Question: I need to embed different types of Inputs in a matrix. It works fine for textInput() and numericInput(), but I can't find a way for selectInput(), sliderInput() and radioButton().
I can specify the textInput and the numericInput in HTML, using something like
'''
paste0("<input id='num", 1:2, "' class='shiny-bound-input' type='text' value=''>")
'''
However I did not find the right way to specify the other types of inputs in HTML. For the sliders for example, I've tried
'''
paste0("<input id='Sl_", 1:2, "' class='jslider shiny-bound-input' type = 'range' value='20' min='0' max='100'>")
'''
but the result is not a shiny-type slider.
So I tried to use the Shiny commands:
'''
lapply(1:2, function(i) sliderInput(inputId = paste0("sl", i), label = "", min = 0, max =100, value = 50)).
'''
The Error that I get is: cannot coerce class ""shiny.tag"" to a data.frame. So I deduct that I should specify them in HTML -> does somebody know how to do this ?
Here is the code (and you can see the picture here below):
'''
ui = pageWithSidebar(
headerPanel("TEST"),
sidebarPanel(
helpText('Some types of input can be included in a matrix and some do not')
),
mainPanel(
uiOutput('matrix_text'),
uiOutput('matrix_num'),
uiOutput('matrix_slider'),
uiOutput('matrix_select'),
uiOutput('matrix_radioButtons')
)
)
server = function(input,output){
output$matrix_text <- renderTable({
matrix_input <- paste0("<input id='num", 1:2, "' class='shiny-bound-input' type='text' value=''>")
matrix <- data.frame(matrix_input)
row.names(matrix) <- c("r 1","r 2")
colnames(matrix) <- c('C 1')
matrix
},sanitize.text.function = function(x) x)
output$matrix_num <- renderTable({
matrix_input <- paste0("<input id='num", 1:2, "' class='shiny-bound-input' type='number' value=''>")
matrix <- data.frame(matrix_input)
row.names(matrix) <- c("r 1","r 2")
colnames(matrix) <- c('C 1')
matrix
},sanitize.text.function = function(x) x)
output$matrix_slider <- renderTable({
matrix_input <- lapply(1:2, function(i) sliderInput(inputId = paste0("sl", i), label = "", min = 0, max =100, value = 50))
matrix <- data.frame(matrix_input)
},sanitize.text.function = function(x) x)
output$matrix_select <- renderTable({
matrix_input <- lapply(1:2, function(i) selectInput(inputId = paste0("select", i), label = "", choices = c("Cylinders" = "cyl","Transmission" = "am")))
matrix <- data.frame(matrix_input)
},sanitize.text.function = function(x) x)
output$matrix_radioButtons <- renderTable({
matrix_input <- lapply(1:2, function(i) radioButtons(inputId = paste0("radio", i), label = "",choices= c("Cylinders" = "cyl","Transmission" = "am"), selected = NULL))
matrix <- data.frame(matrix_input)
},sanitize.text.function = function(x) x)
}
runApp(list(ui = ui, server = server))
'''
Any advice/suggestion would be highly appreciated and thanks in advance
Cheers

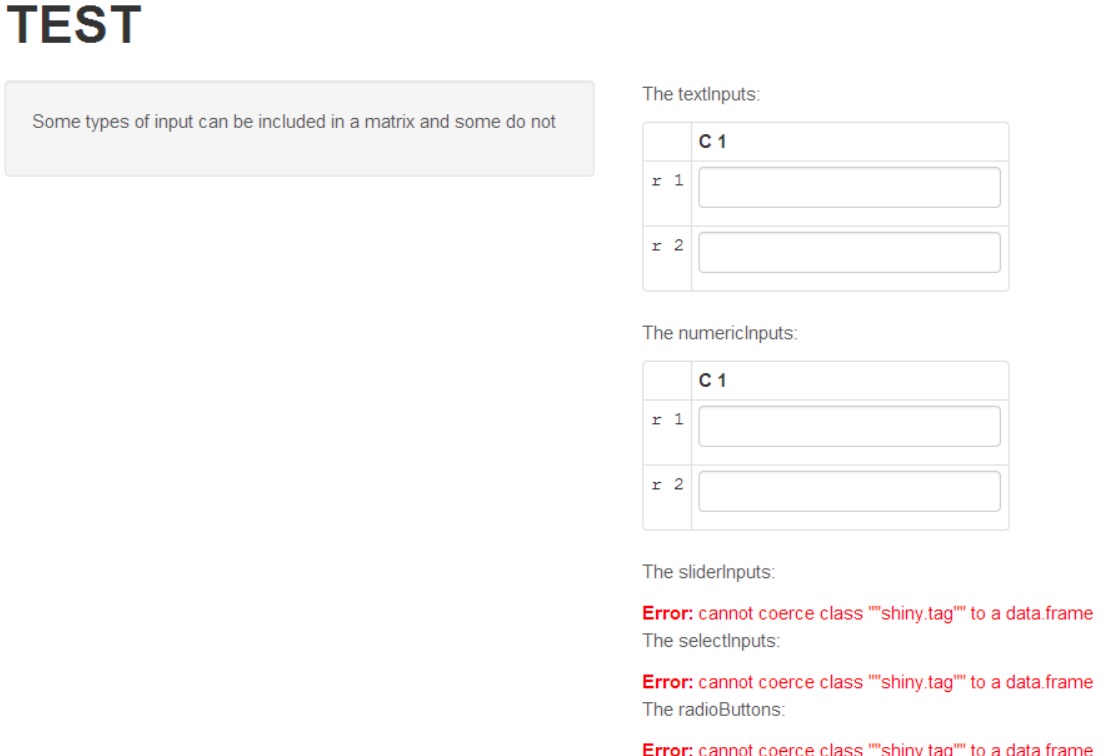
Answer: I've found the solution. For radioButtons for ex, the code would be:
'''
paste0("<div class='control-group shiny-input-radiogroup shiny-bound-input' id='radio",1:2,"'>
<label class='control-label' for=='radio",1:2,"'>Individual</label>
<label class='radio'>
<input id=='radio1",1:2,"' name='radio",1:2,"' type='radio' value='cyl'>
<span>Cylinders</span>
</label>
<label class='radio'>
<input id=='radio2",1:2,"' name='radio",1:2,"' type='radio' value='am'>
<span>Transmission</span>
</label>
</div>")
'''
It is obtainable by right-clicking on a webpage with some radioButtons and selecting 'Inspect element'.
Hope this will help others...